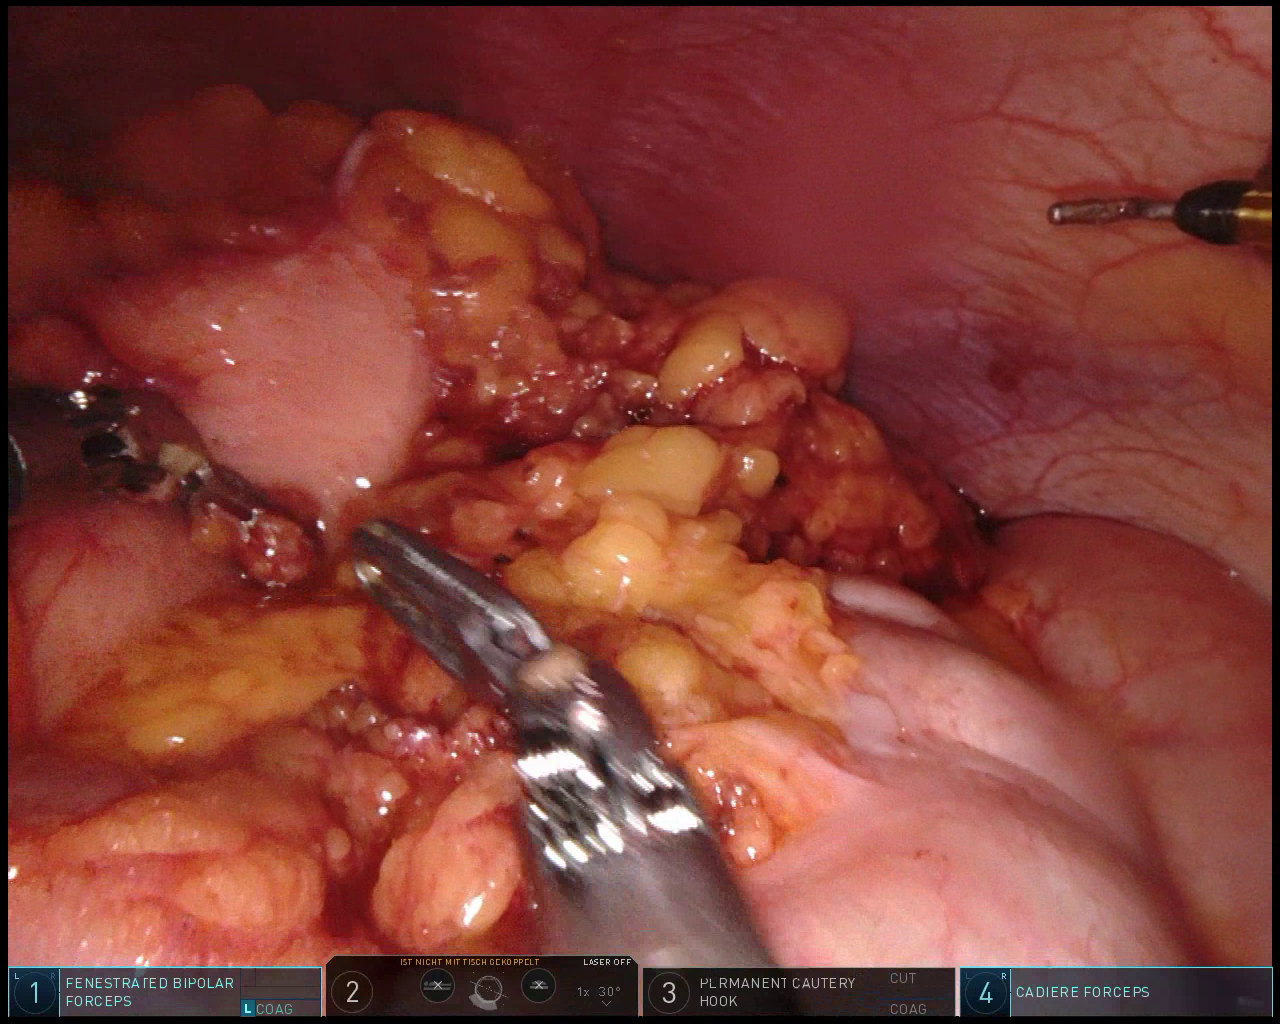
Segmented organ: stomach
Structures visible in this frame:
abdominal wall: yes
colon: yes
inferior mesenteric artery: no
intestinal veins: no
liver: no
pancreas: no
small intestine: no
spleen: no
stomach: yes
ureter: no
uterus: no
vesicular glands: no